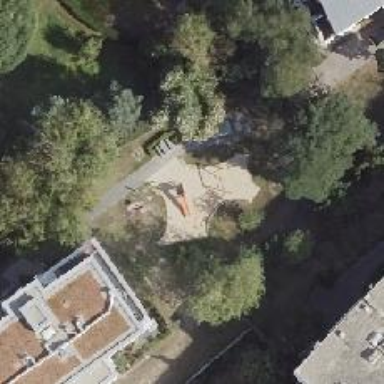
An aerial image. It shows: Playground area for leisure land.